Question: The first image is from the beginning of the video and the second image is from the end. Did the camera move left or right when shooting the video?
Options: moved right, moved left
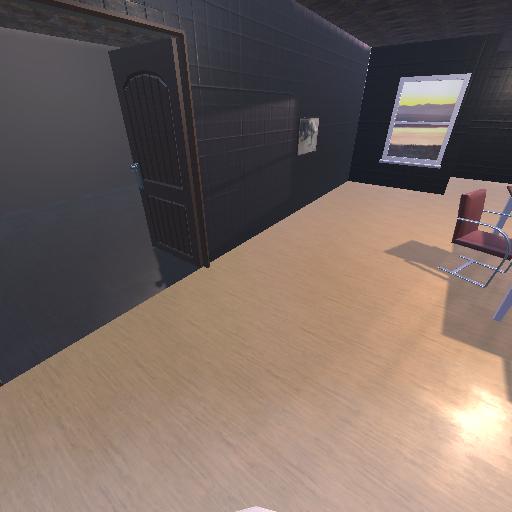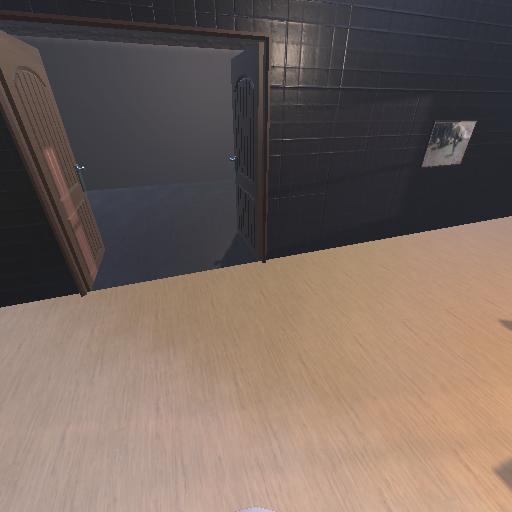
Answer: moved right